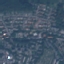
Land use / land cover class: Residential